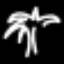
Label: palm tree